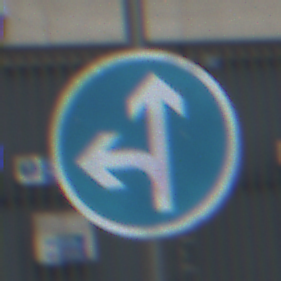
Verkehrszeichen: VorgeschriebeneFahrtrichtungGeradeausOderLinks
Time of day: MorningAfternoon
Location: Outdoor (Urban)
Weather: PartlyCloudy
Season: NotSpecified
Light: Natural